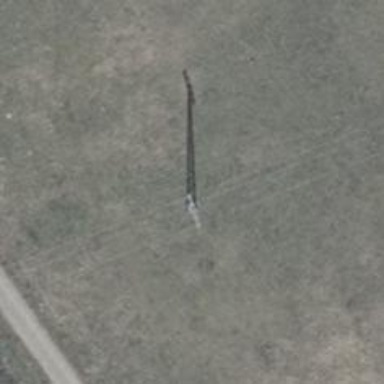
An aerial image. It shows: Power pole.